Question: There are some blocks in the picture. You are required to piece them together into a rectangle. Please return the perimeter of the rectangle.
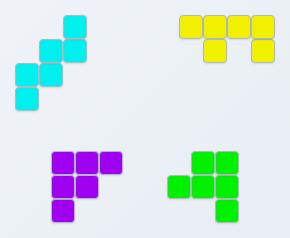
Answer: 20